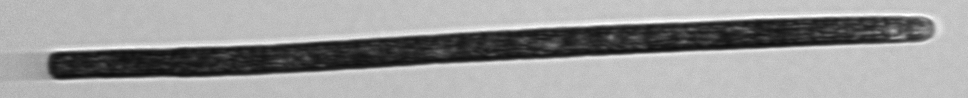
Label: Trichodesmium